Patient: sex M, age 43
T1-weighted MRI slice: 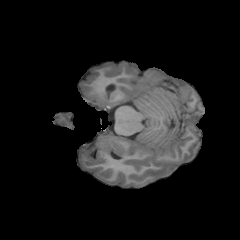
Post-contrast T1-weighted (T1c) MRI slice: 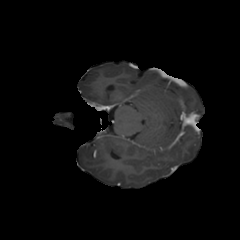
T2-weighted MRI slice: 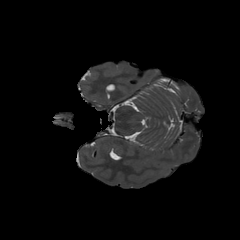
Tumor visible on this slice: no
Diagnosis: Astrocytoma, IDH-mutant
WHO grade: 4